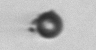
Label: bead